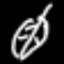
Label: leaf